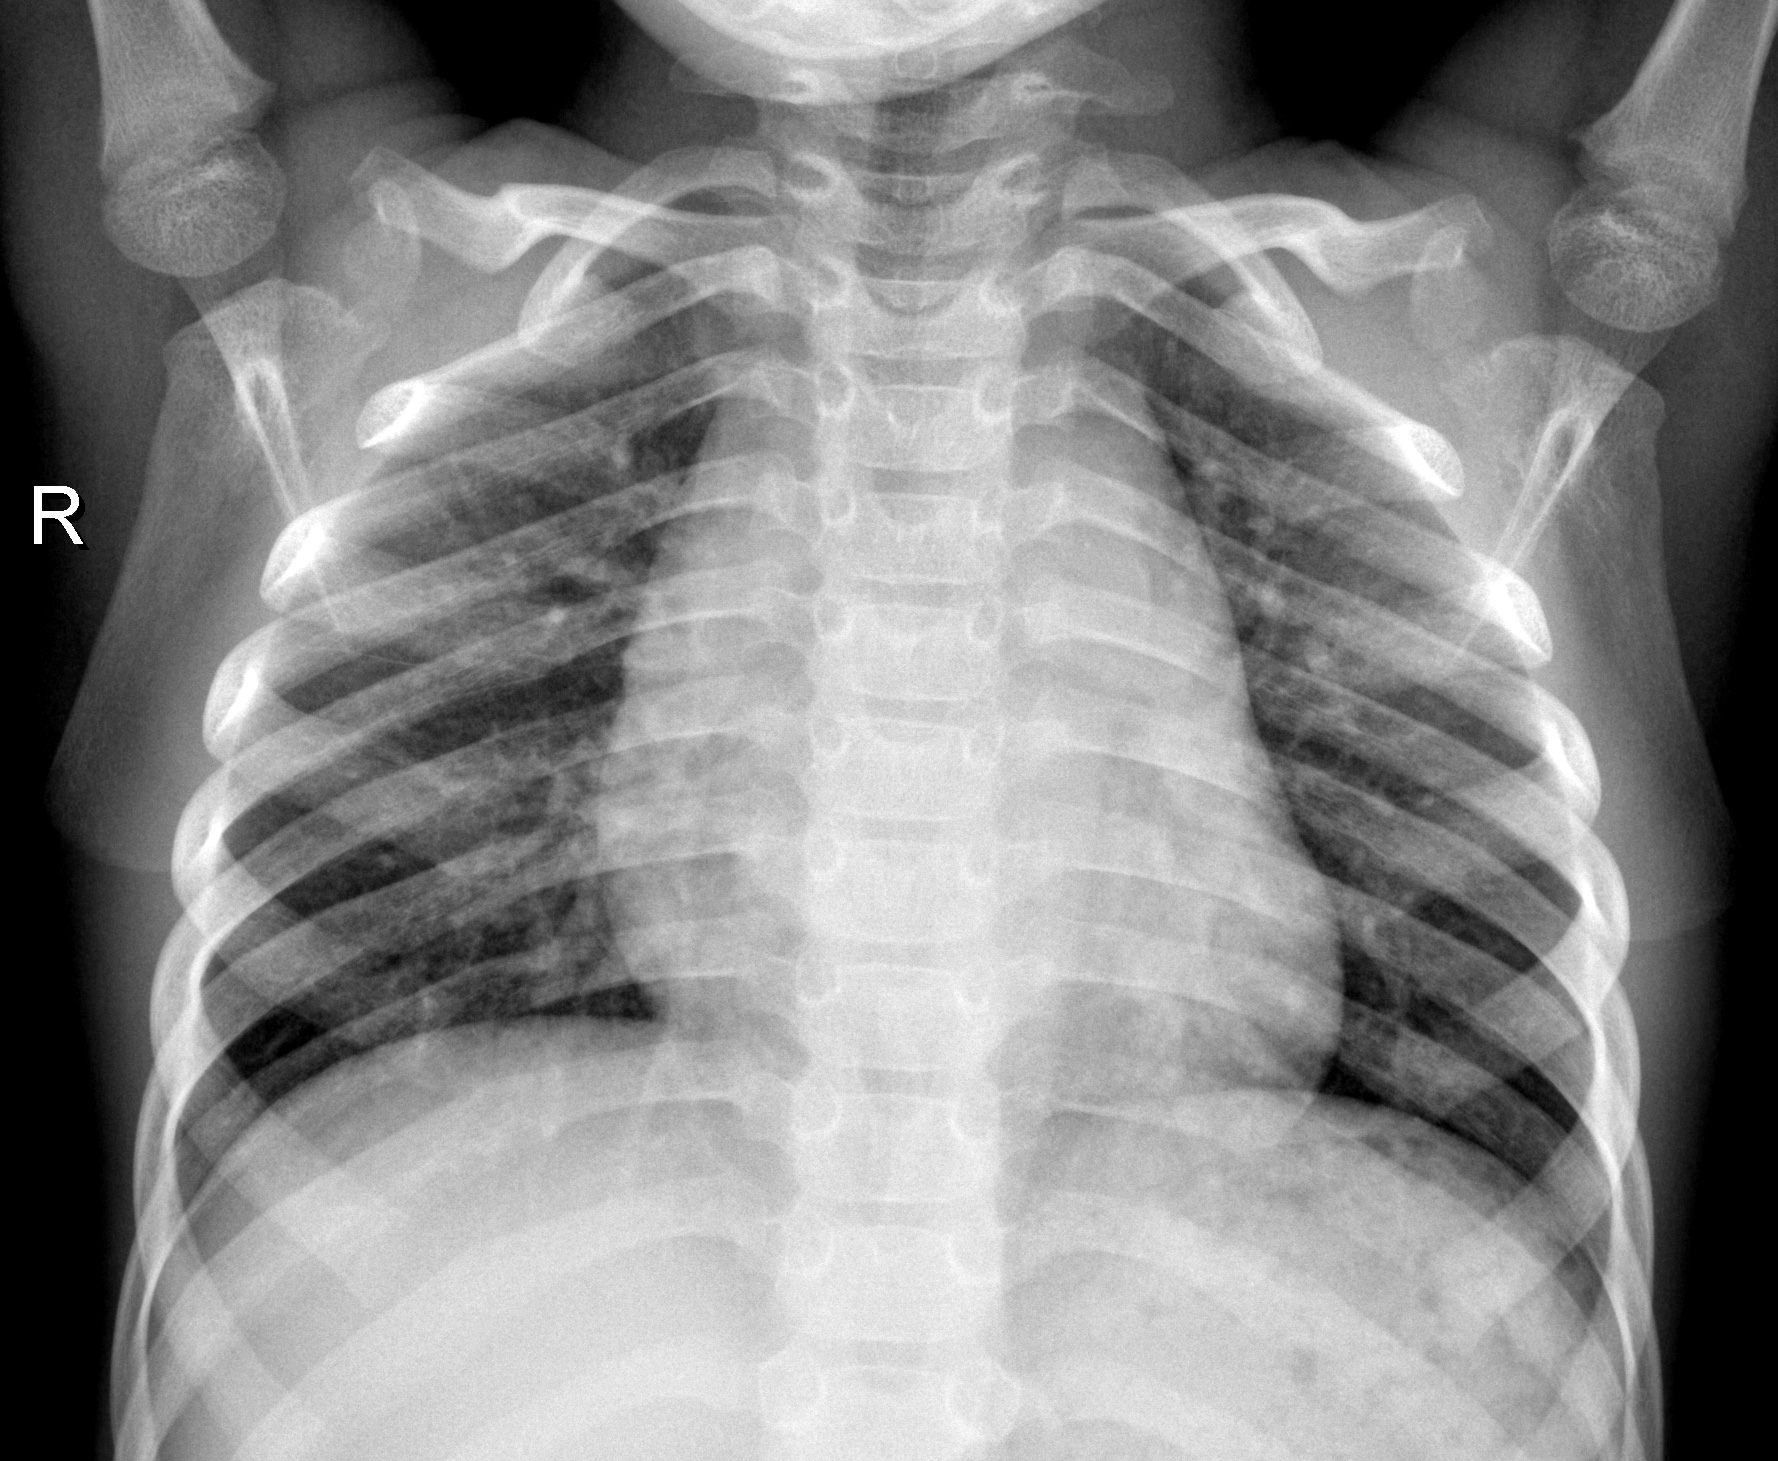
Diagnosis: NORMAL